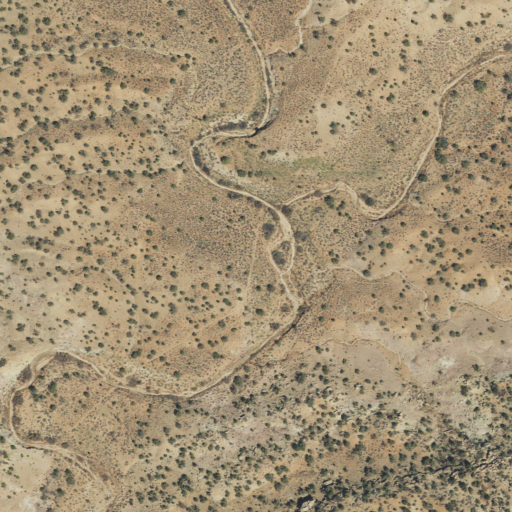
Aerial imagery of valley in Utah named Mustang Canyon containing shrub and evergreen forest